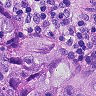
Metastatic tissue present: yes